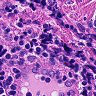
Metastatic tissue present: no